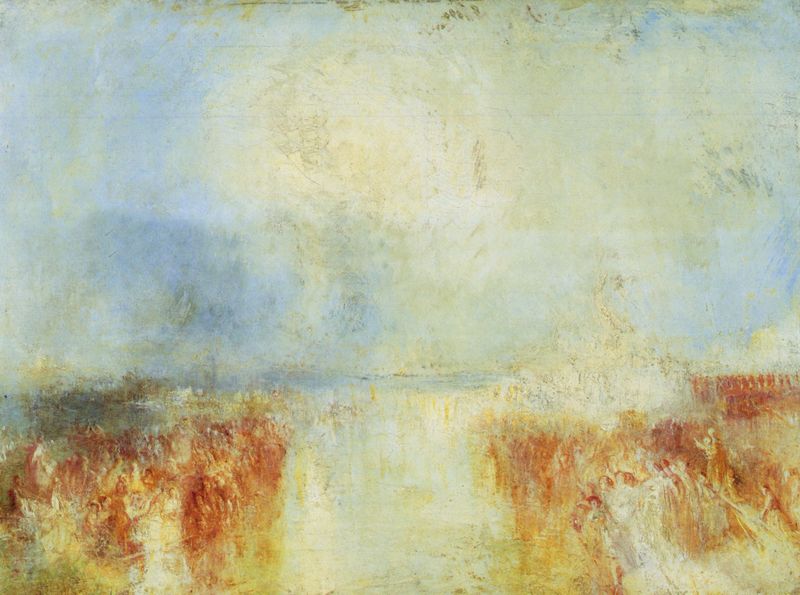
Titel: Festliche Lagunenszene in Venedig?
Künstler: William Turner
Standort: London
Institution: Tate Gallery
Schlagwörter: blau, feuer, gemälde, himmel, meer, wasser, weiß, wolken, aquarell, fluss, gelb, impressionismus, landschaft, menschen, see, blumen, braun, bunt, hell, licht, orange, stroh, zeichnung, ölbild, gras, rot, weg, wiese, wolke, beige, malerei, masse, alt, spiegel, öl, feld, felder, horizont, pastos, rauch, sonne, pflanzen, england, farbig, ruhig, sommer, strand, warm, abstrakt, berge, düne, dünen, farben, modern, farbe, nebel, landschaftsmalerei, romantik, dampf, turner, impressionistisch, maler, pastellfarben, tiefe, glatt, ölfarbe, abstraktion, flammen, durcheinander, himme, verschwommen, verwischt, fließend, zerstört, leicht, ungegenständlich, englisch, blaue reiter, william, abstrahierend, william turner, turner?, malllow, pastellfarbenl, wiliam turner, 4gras, assiziation